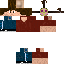
A male human skin with medium skin, wearing brown long hair dressed in a red tshirt and red pants, featuring a closed mouth.